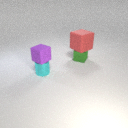
small green metal cube below large red rubber cube